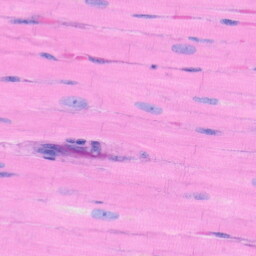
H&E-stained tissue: Heart